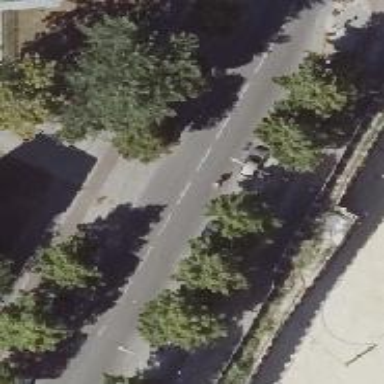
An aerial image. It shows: Tertiary road with asphalt surface and parallel cycle track. There is on-kerb parking available on both sides of the road with paved sidewalk.